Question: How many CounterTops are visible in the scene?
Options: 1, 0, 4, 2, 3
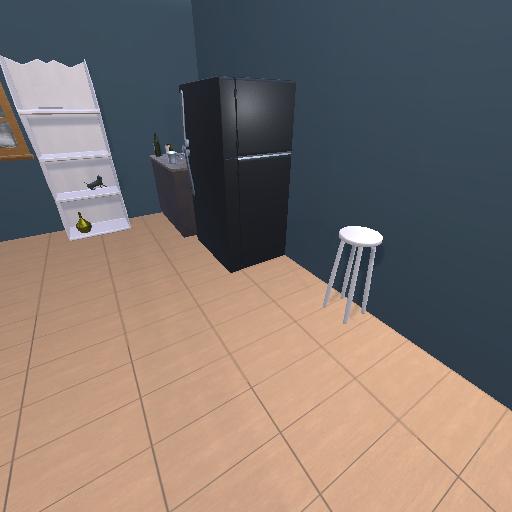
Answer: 1